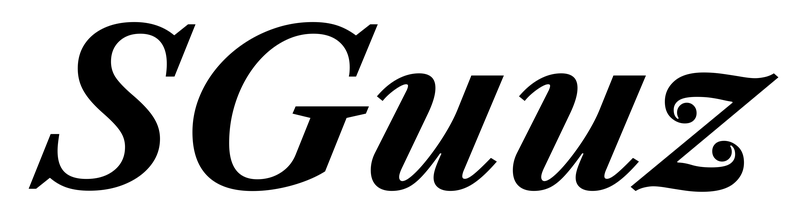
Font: LibreCaslonText-Italic_Bold_Italic